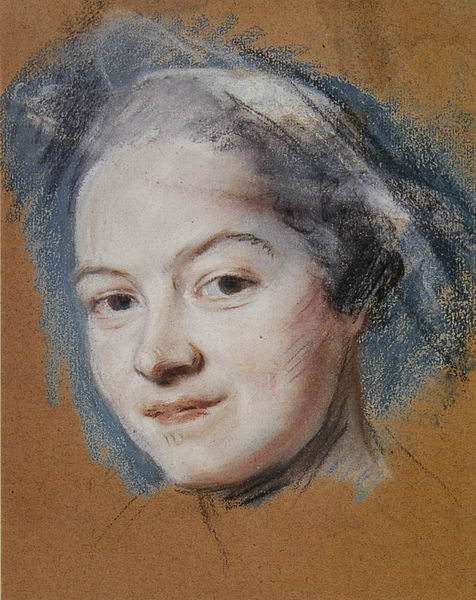
Titel: Madame Favart
Künstler: Maurice Quentin de La Tour
Standort: Saint-Quentin
Institution: Musée Antoine Lécuyer
Schlagwörter: blau, gemälde, kopf, weiß, impressionismus, mädchen, braun, frau, frisur, grau, haar, hut, kreide, mund, nase, ohr, orange, pastell, profil, schwarz, skizze, zeichnung, blick, dame, rot, schleier, haube, malerei, alt, jung, augen, band, faru, gesicht, inkarnat, bild, bildnis, hals, portrait, porträt, öl, auge, haare, kind, augenbrauen, hübsch, kinn, lippen, rosa, kopfbedeckung, lächeln, farbig, wangen, papier, farbe, brauen, gris, striche, lachen, gemalt, kohle, schraffur, noir, dreiviertel, selbstbildnis, stift, karton, wachs, rouge, femme, unfertig, frauenporträt, cheveux, buntstift, zeichung, vorzeichnung, fille, croquis, pastellkreide, kobaltblau, ase, gehöht, kreidezeichnung, jeune, visage, crayon, lid, gemlde, pastel, etude, bildfüllend, la tour, potrtät, packpapier, front, quentin de la tour, oeil, crane, oeils